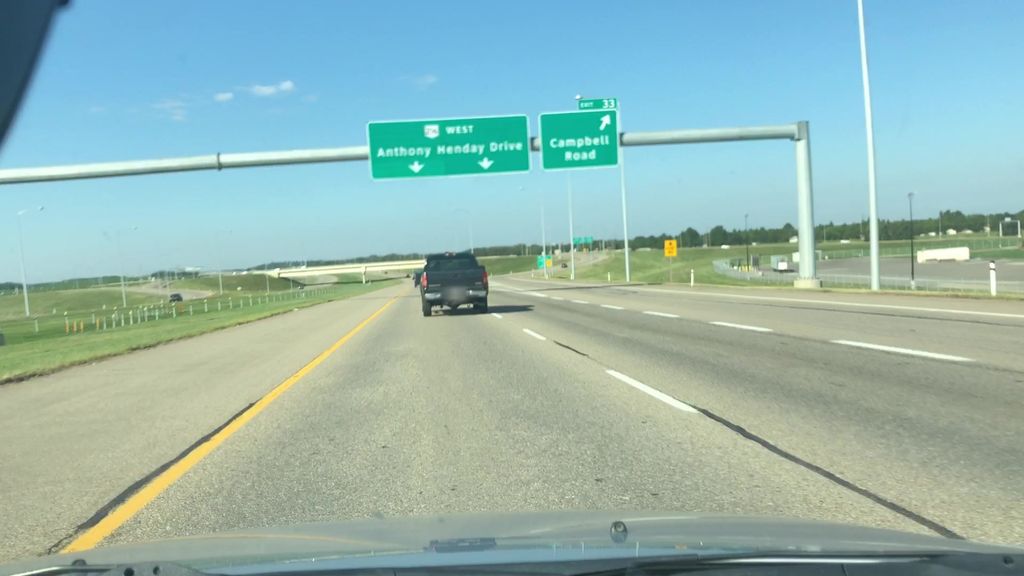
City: edmonton